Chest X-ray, PA view. Patient: 51 years old, sex M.
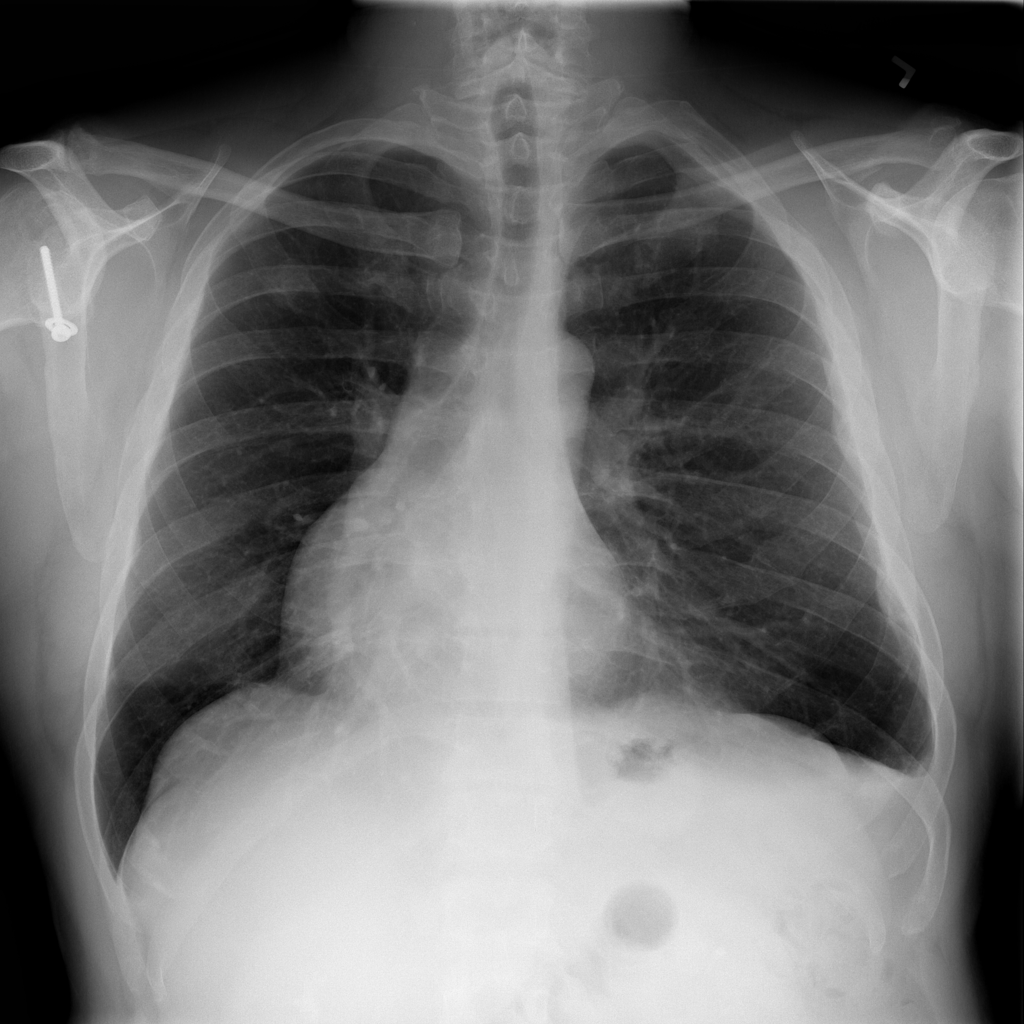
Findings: Fibrosis, Nodule